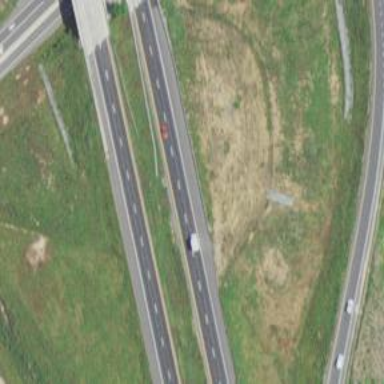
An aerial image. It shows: Asphalt motorway.